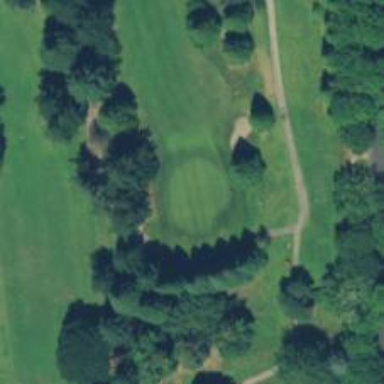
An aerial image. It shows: Golf hole.